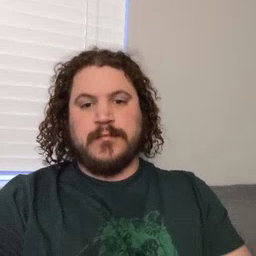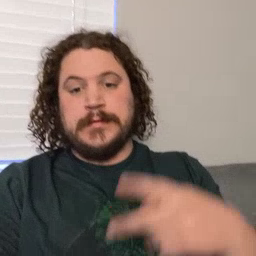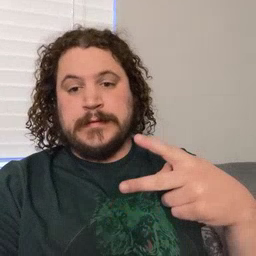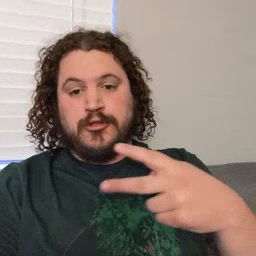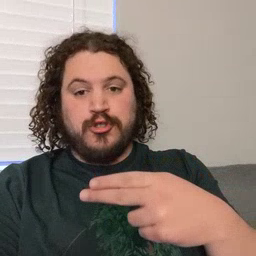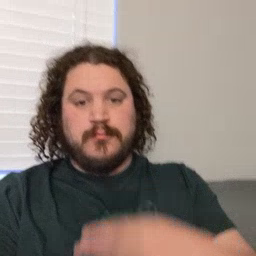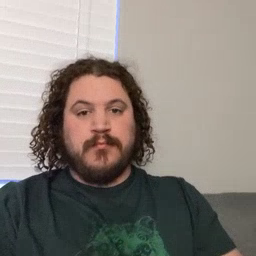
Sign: scissors